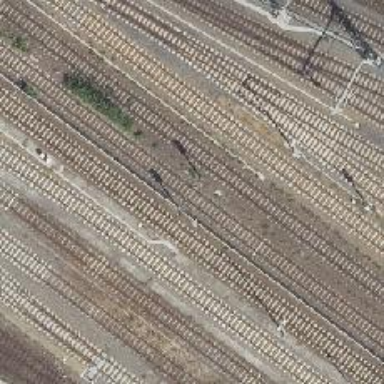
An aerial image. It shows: Railway signal.